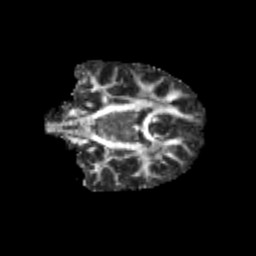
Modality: FA
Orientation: coronal
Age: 13
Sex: male
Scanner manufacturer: siemens
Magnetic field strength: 3 T
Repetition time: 3.8 s
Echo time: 0.07 s